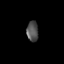
Tissue: prostate
Cell type: T cells
Senescence score: 0.7401
Nuclear area (px): 230
Mean DAPI intensity: 82.109